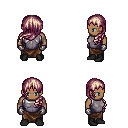
a pixel art fantasy rpg character, male body template, human, dark skin, steel chest armor, robe skirt, white blonde left-swept hairstyle, metal gloves, black shoes, four views (front, back, left, right), 2x2 character sprite sheet, small pixel art, hard edges, no anti-aliasing